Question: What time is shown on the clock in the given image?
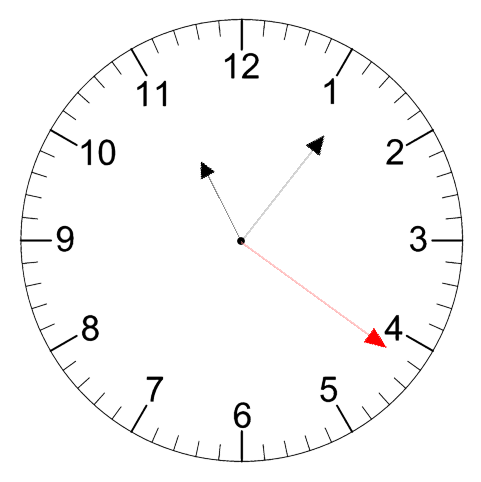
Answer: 11:06:21